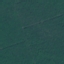
Label: Forest